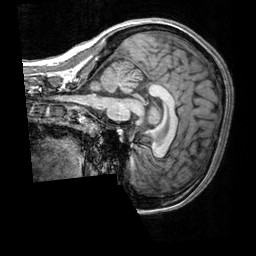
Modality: T1w
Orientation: sagittal
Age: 29
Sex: female
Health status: healthy
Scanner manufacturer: siemens
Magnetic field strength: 3 T
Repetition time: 2.3 s
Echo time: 0.00303 s